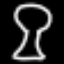
Label: hourglass